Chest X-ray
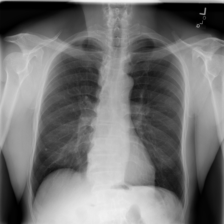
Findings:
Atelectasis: negative
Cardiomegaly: negative
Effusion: negative
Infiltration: positive
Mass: negative
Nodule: positive
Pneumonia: negative
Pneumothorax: negative
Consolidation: negative
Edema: negative
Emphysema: negative
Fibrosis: negative
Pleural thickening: negative
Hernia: negative